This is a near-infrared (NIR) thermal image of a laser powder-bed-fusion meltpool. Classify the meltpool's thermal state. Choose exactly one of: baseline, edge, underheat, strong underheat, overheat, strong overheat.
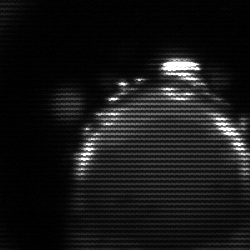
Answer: edge